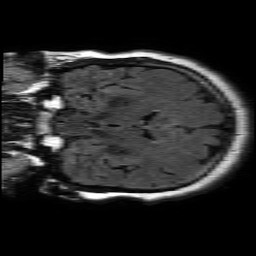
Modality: FLAIR
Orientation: coronal
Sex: female
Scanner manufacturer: philips
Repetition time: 11 s
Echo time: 0.125 s